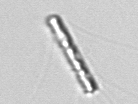
Label: Chaetoceros_subtilis